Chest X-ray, PA view. Patient: 57 years old, sex M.
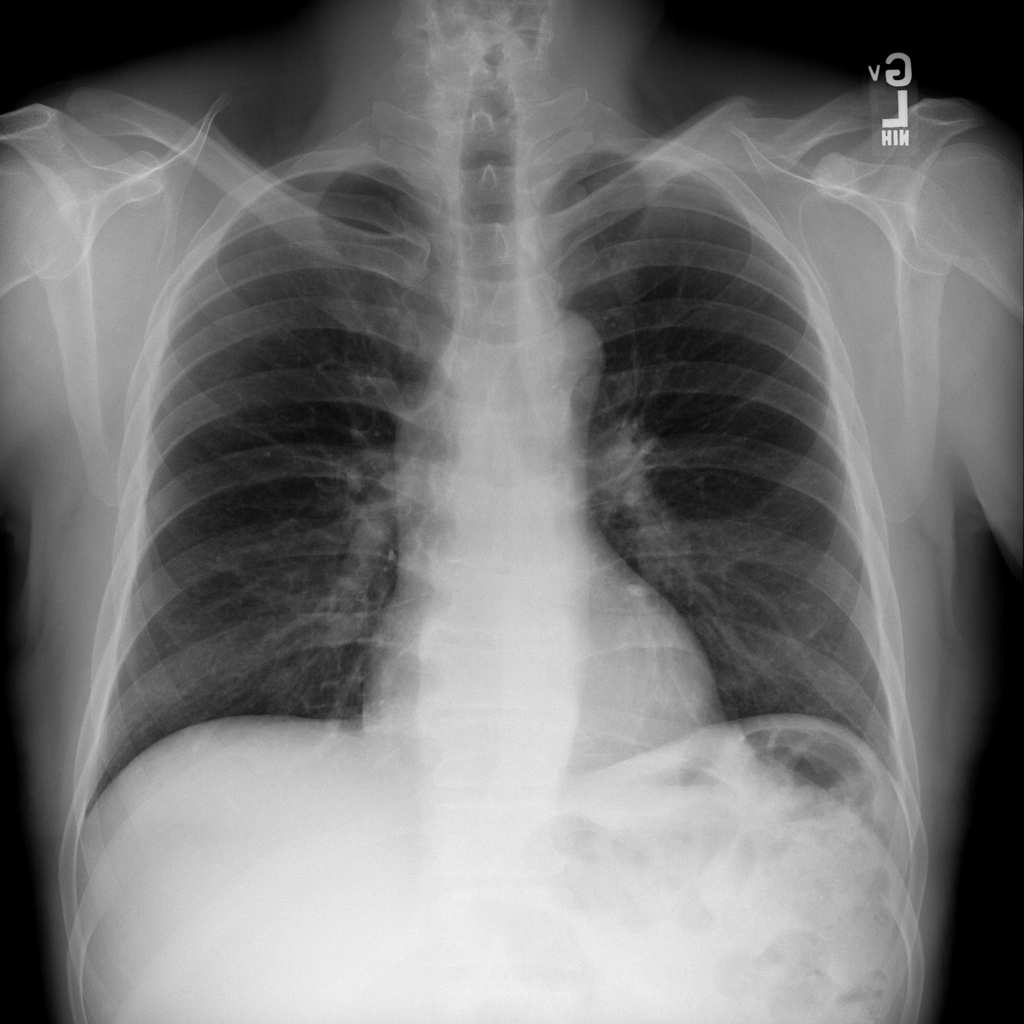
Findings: No Finding